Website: walmart
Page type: customer-info-address
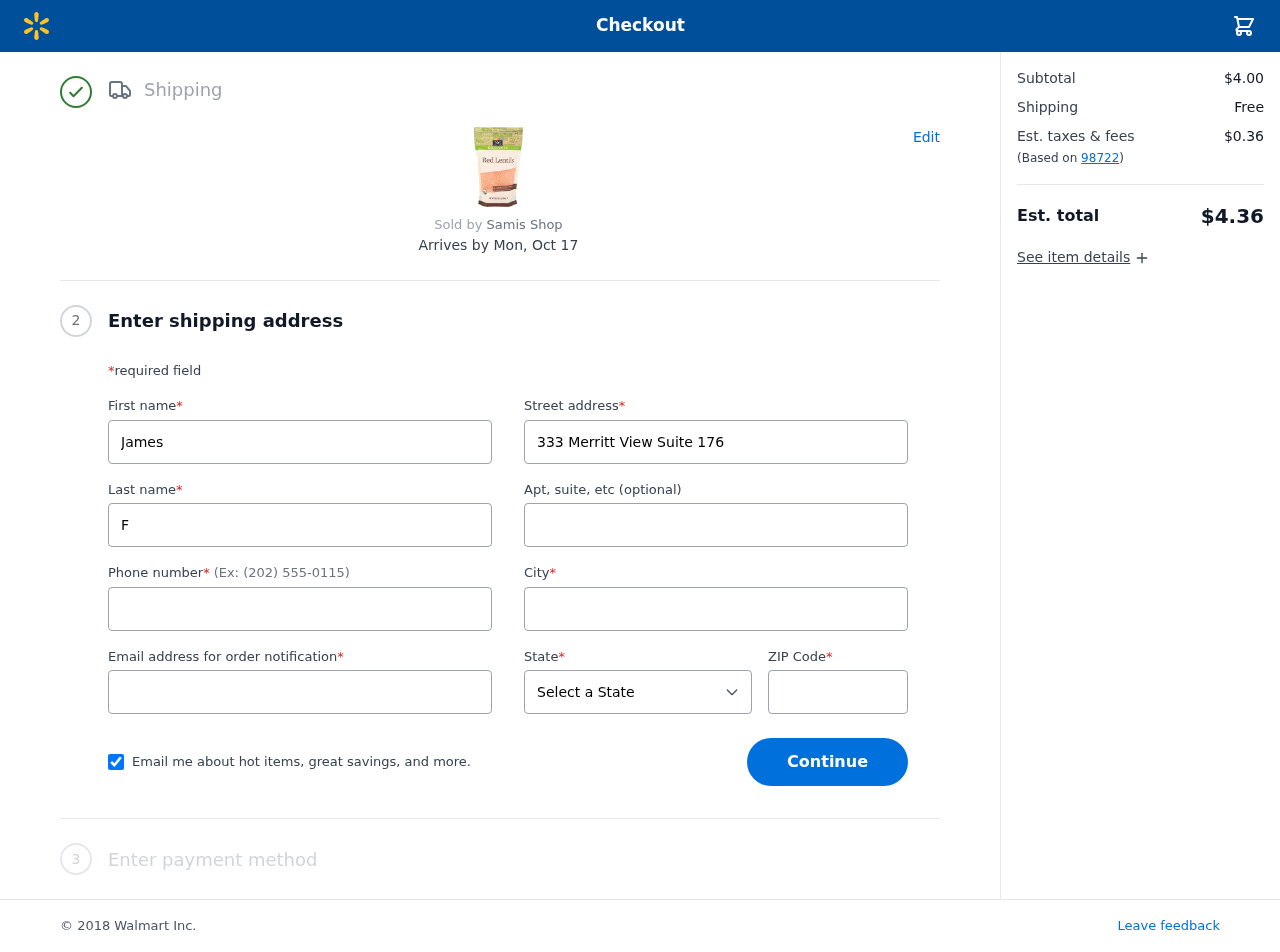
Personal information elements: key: PII_CITY
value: East Debra
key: PII_EMAIL
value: jamesfrancis@yahoo.com
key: PII_FIRSTNAME
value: James
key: PII_LASTNAME
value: Francis
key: PII_PHONE
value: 9264565696
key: PII_POSTCODE
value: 98722
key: PII_STATE
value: VI
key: PII_STREET
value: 333 Merritt View Suite 176
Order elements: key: ORDER_DELIVERY_DATE
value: Mon, Oct 17
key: ORDER_SUBTOTAL
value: $4.00
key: ORDER_SHIPPING_COST
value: Free
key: ORDER_TAX
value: $0.36
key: ORDER_TOTAL
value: $4.36